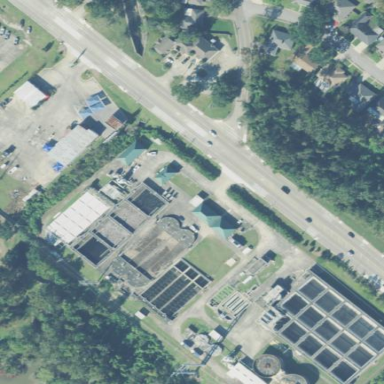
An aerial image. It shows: Wastewater plant.